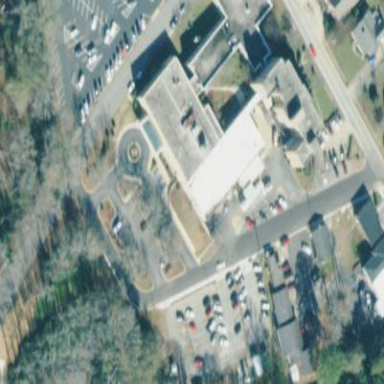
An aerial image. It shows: Hospital providing healthcare services.